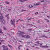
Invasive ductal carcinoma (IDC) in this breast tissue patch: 1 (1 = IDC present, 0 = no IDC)